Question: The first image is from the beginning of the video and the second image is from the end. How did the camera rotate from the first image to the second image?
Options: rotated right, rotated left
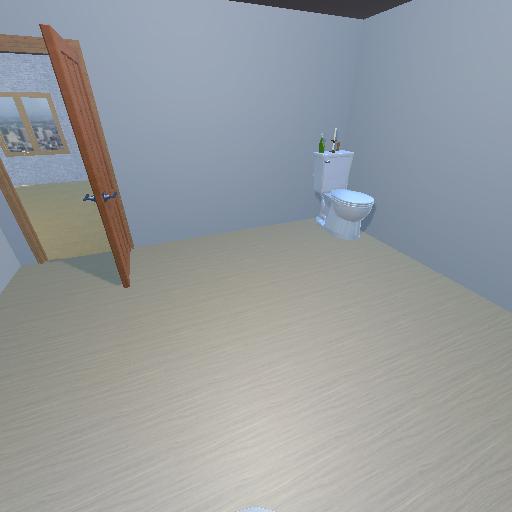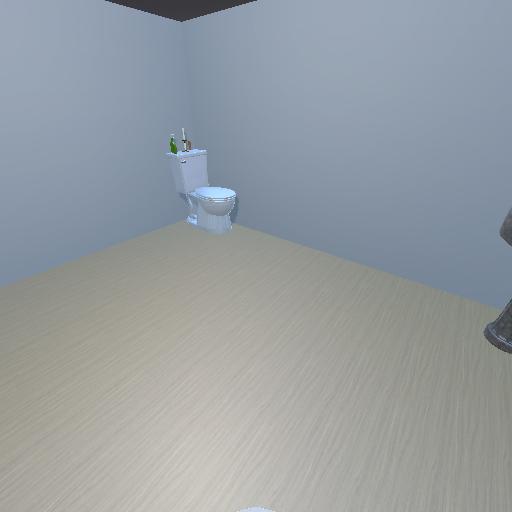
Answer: rotated right